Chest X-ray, PA view. Patient: 61 years old, sex M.
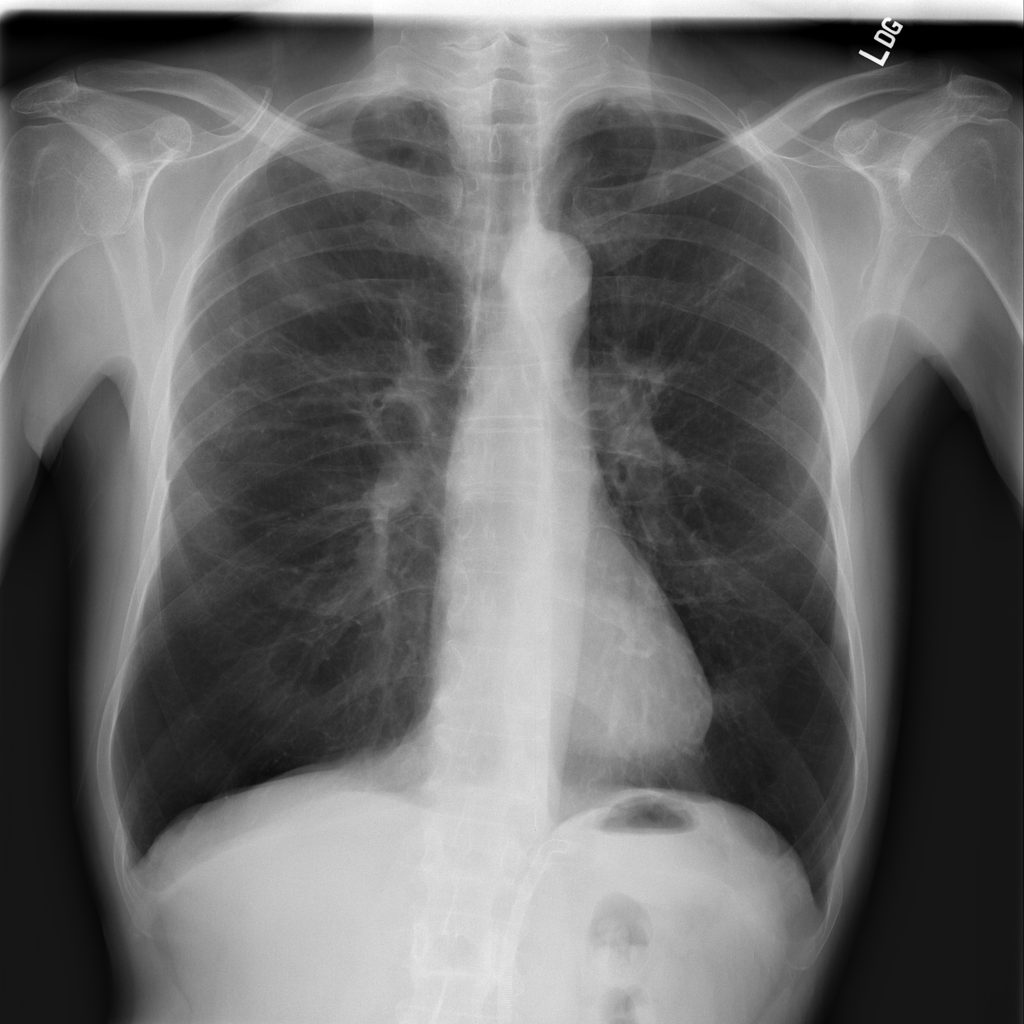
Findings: No Finding